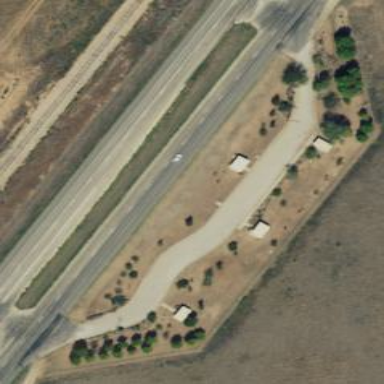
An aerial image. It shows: Rest area along the road.